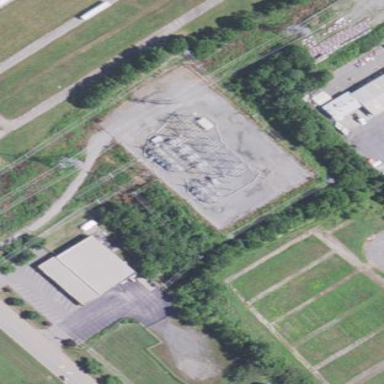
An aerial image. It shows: Distribution substation surrounded by fence.